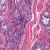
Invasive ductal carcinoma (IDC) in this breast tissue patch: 0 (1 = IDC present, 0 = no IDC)